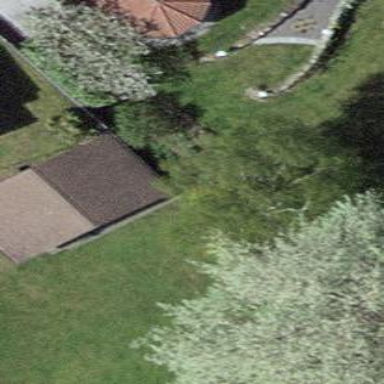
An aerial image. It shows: Shed building.